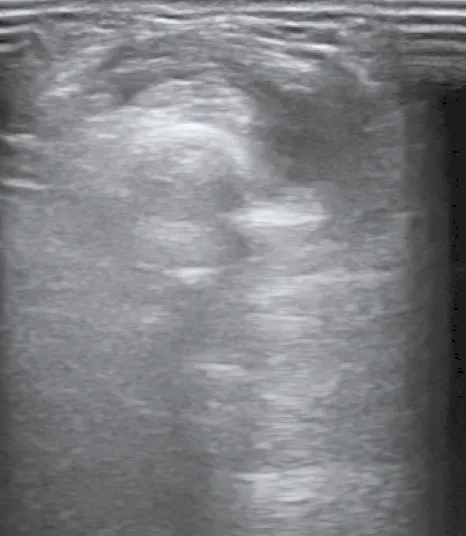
Ultrasonography wrist: axial section showing a peritendinous edematous thickening at the intersection of radial extensor tendons (ECRB, ECRL) with extensor pollicis longus (EPL).
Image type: radiology (ultrasound)